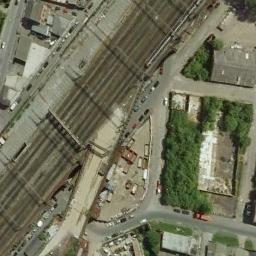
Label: railway